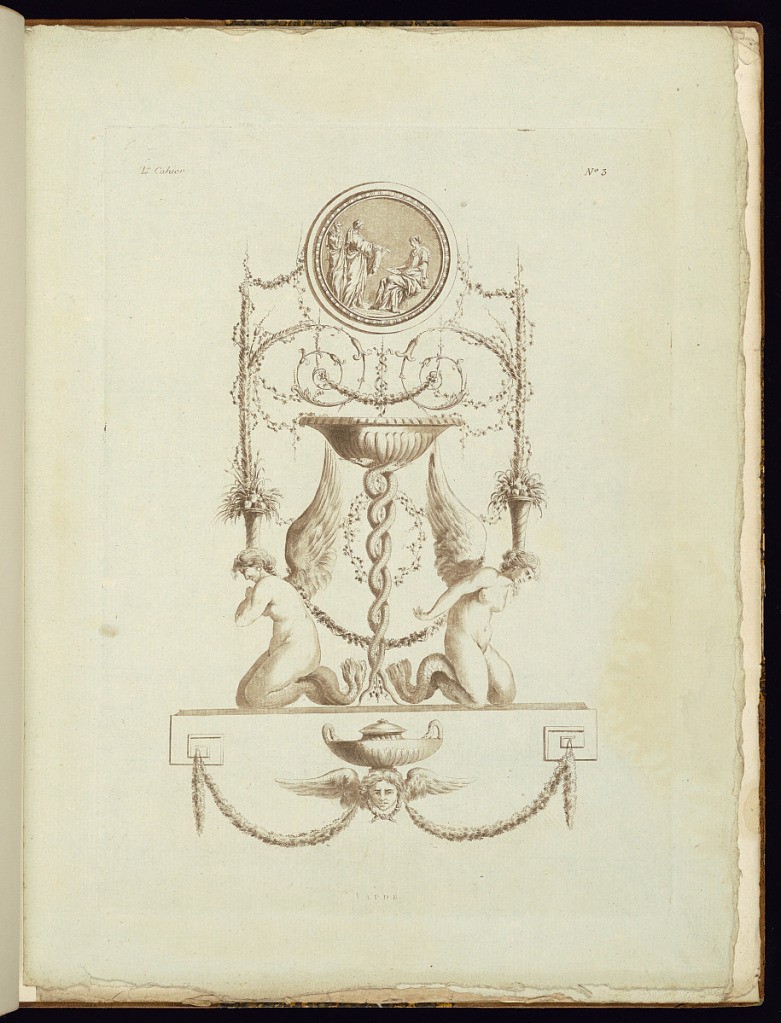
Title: Arabesque Ornament Design
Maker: Etienne de Lavallée-Poussin, French, 1735–1802
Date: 1788
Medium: Aquatint and etching on laid paper
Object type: Print
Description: Arabesque ornament design featuring a classical roundel with figures, festoons of flowers, foliage, vases, a basin with intertwined snakes as the foot, fleurons, winged mermaids. Below a Greek-key ornament, with festoons, the winged head of Apollo and a lidded vase with gadrooning and snake handles. The plate is numbered.